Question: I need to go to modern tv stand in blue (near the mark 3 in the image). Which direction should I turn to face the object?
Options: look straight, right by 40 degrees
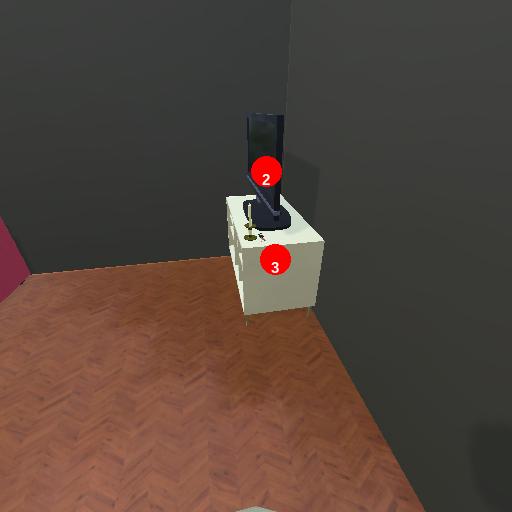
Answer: look straight